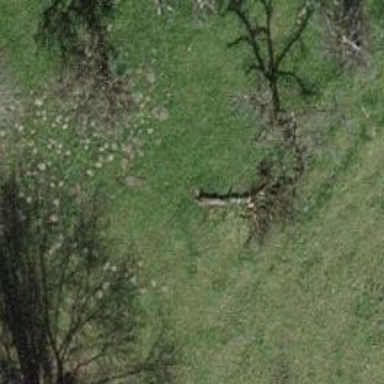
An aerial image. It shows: Row of trees in natural setting.